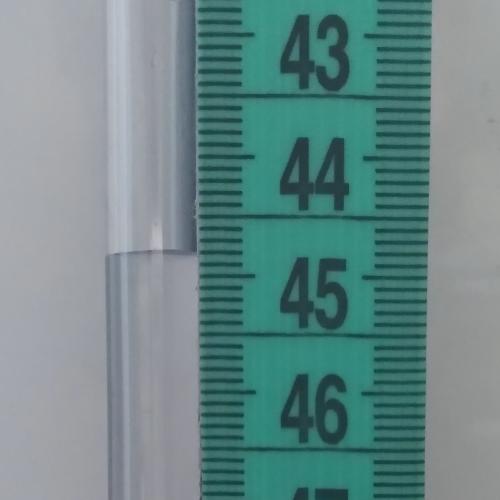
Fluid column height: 44.8 cm